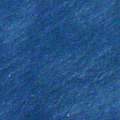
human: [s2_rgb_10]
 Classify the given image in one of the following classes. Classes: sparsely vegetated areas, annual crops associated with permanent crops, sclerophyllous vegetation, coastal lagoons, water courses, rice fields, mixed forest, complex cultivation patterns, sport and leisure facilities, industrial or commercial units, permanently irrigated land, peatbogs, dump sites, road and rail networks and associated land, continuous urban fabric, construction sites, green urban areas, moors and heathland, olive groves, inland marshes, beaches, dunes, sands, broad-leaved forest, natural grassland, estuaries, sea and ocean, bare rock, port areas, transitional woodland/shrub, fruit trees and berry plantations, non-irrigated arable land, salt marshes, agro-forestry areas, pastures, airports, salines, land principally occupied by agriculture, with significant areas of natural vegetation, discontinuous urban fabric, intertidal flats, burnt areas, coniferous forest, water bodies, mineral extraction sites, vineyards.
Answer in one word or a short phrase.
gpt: sea and ocean